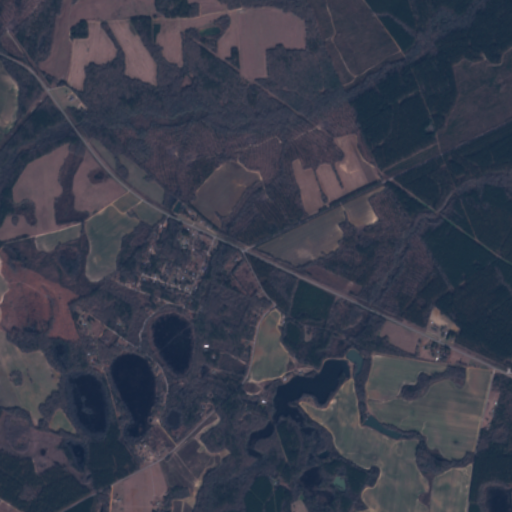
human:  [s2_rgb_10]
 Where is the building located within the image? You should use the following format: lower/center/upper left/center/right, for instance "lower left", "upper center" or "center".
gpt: There is no building in the image.